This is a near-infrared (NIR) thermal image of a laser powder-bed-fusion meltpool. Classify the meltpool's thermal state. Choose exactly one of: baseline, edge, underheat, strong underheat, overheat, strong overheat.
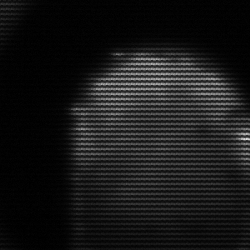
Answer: edge